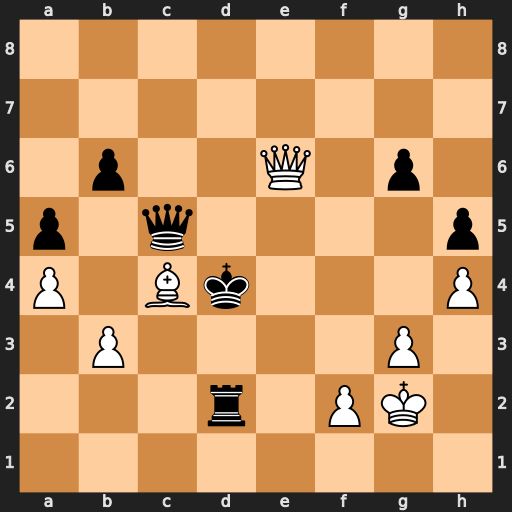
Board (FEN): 8/8/1p2Q1p1/p1q4p/P1Bk3P/1P4P1/3r1PK1/8
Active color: w
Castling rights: -
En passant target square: -
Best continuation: Qe3#